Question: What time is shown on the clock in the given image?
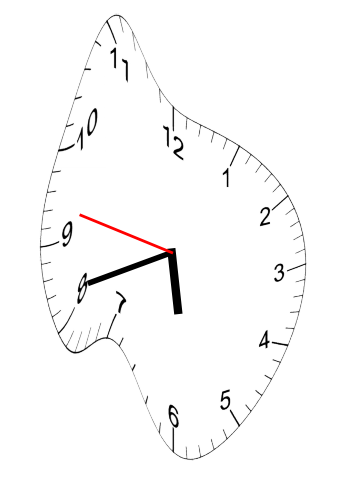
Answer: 05:41:47